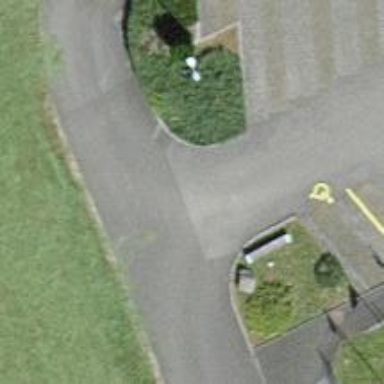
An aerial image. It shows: Parking aisle designated as service road.